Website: walmart
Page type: billing-address
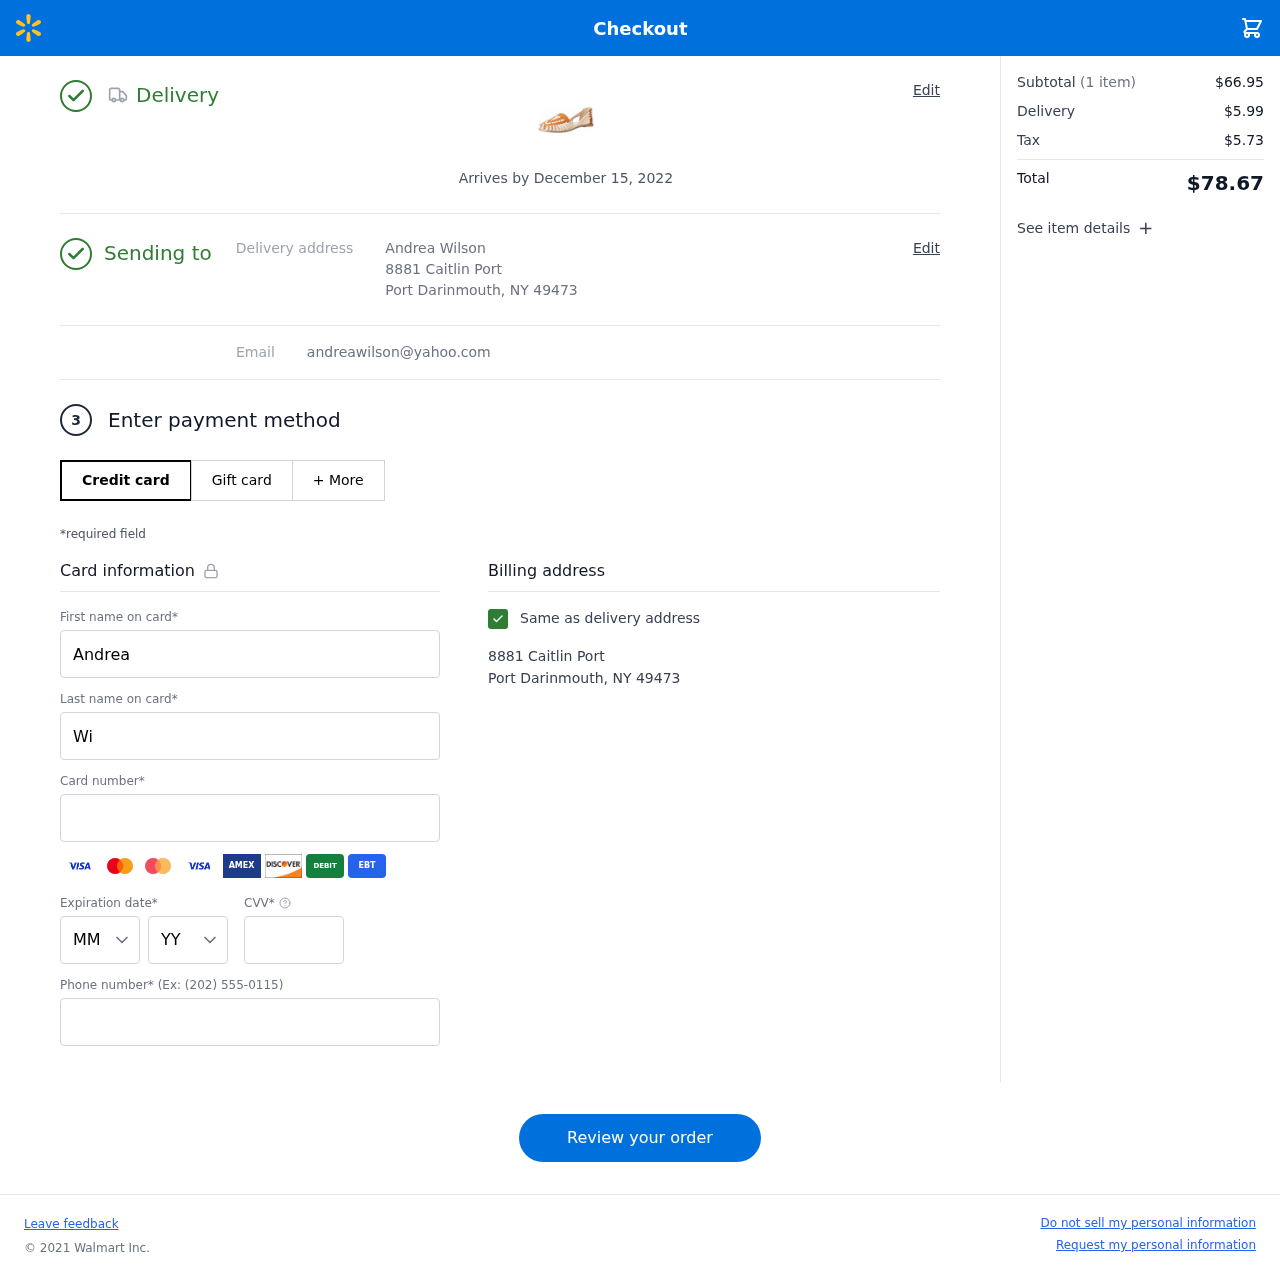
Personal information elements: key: PII_CARD_CVV
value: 358
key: PII_CARD_EXPIRY_MONTH
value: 07
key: PII_CARD_EXPIRY_YEAR
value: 28
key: PII_CARD_NUMBER
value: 5550 3006 4641 7318
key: PII_EMAIL
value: andreawilson@yahoo.com
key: PII_FIRSTNAME
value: Andrea
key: PII_FULLNAME
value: Andrea Wilson
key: PII_LASTNAME
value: Wilson
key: PII_PHONE
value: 6544829487
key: PII_STREET
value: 8881 Caitlin Port
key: PII_CITY_STATE_ZIP
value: Port Darinmouth, NY 49473
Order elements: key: ORDER_DELIVERY_DATE
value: Arrives by December 15, 2022
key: ORDER_NUM_ITEMS
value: (1 item)
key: ORDER_SUBTOTAL
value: $66.95
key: ORDER_SHIPPING_COST
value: $5.99
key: ORDER_TAX
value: $5.73
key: ORDER_TOTAL
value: $78.67